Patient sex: M
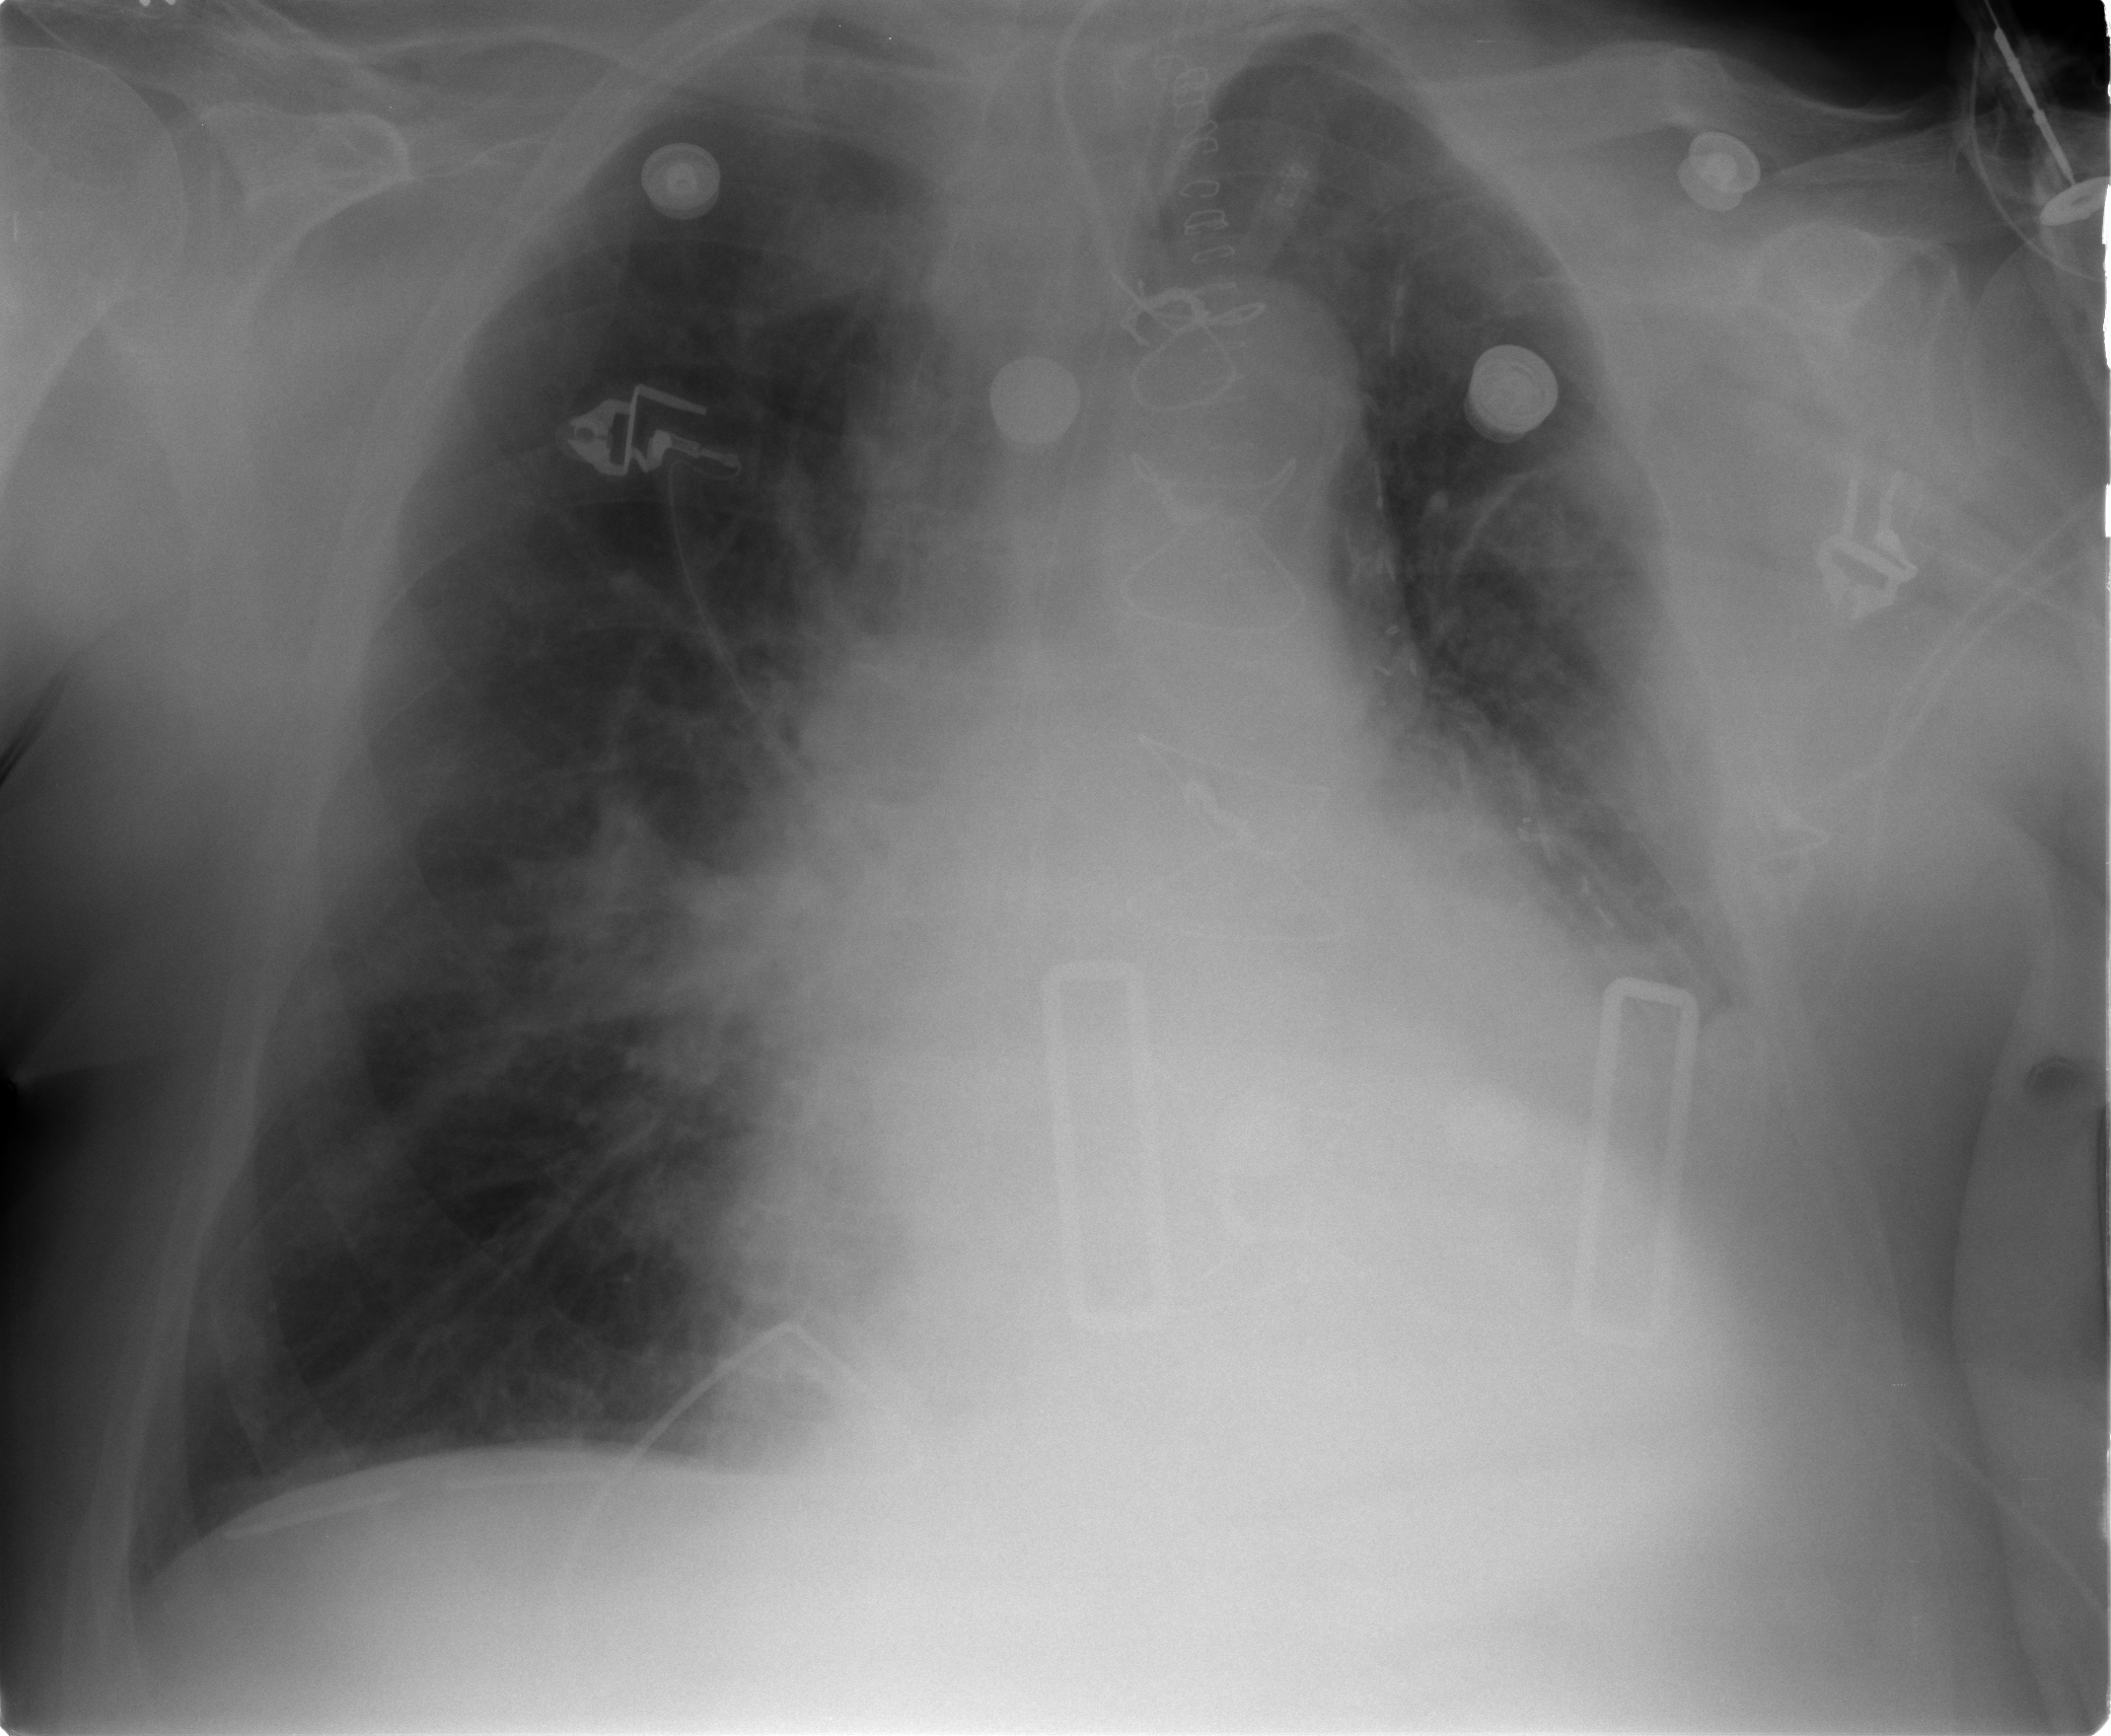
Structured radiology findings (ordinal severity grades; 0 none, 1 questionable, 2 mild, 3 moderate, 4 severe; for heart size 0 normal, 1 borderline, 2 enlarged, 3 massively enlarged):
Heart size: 2
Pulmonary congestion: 2
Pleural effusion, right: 0
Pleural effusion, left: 2
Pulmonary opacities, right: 2
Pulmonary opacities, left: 0
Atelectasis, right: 0
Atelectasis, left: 2